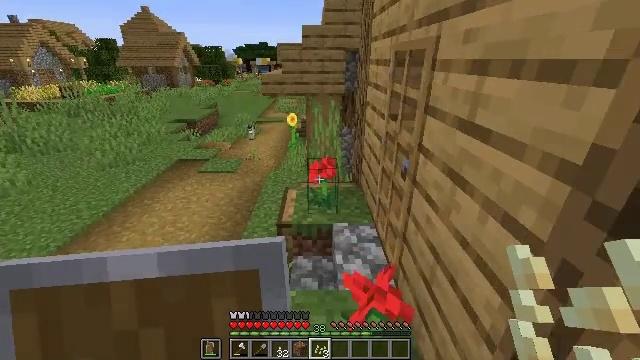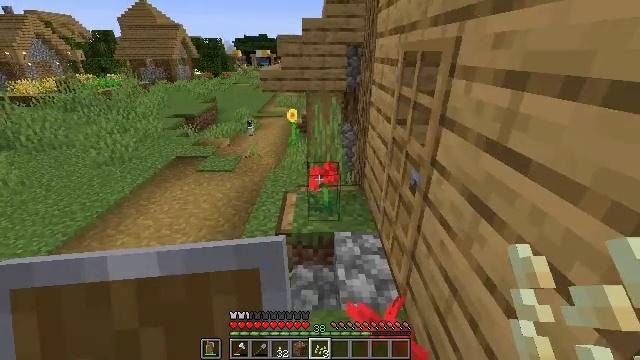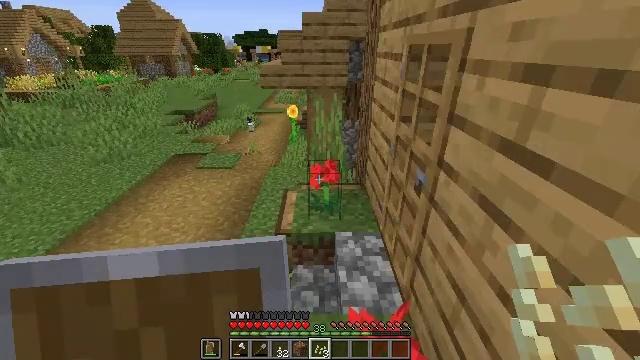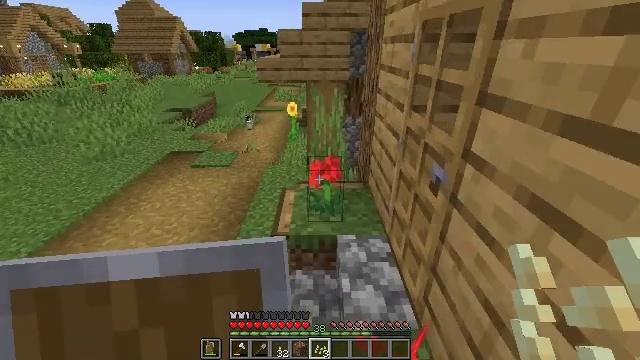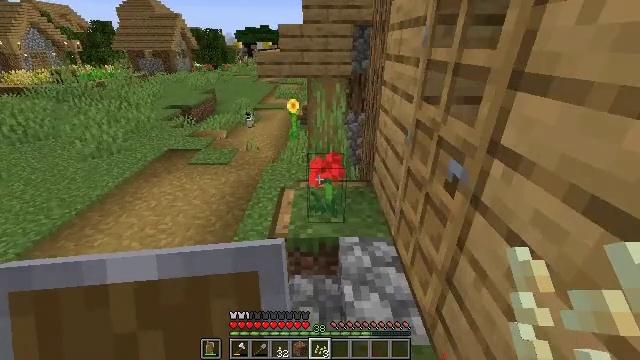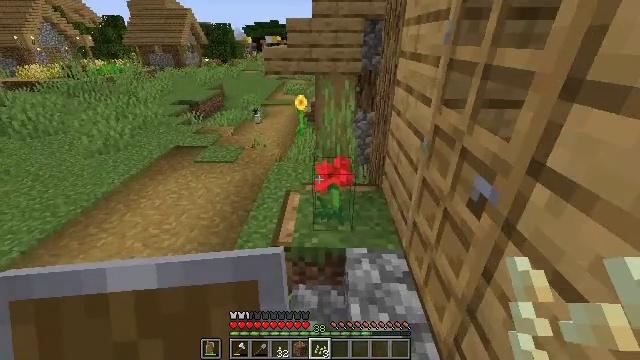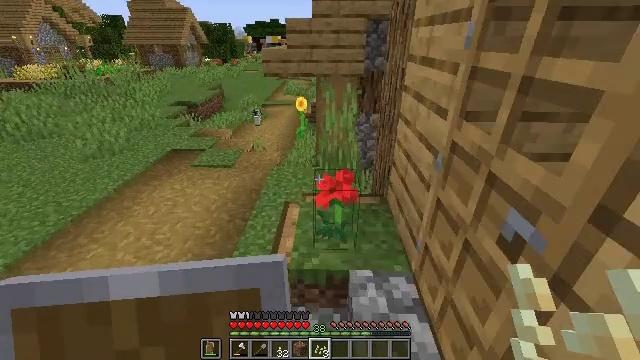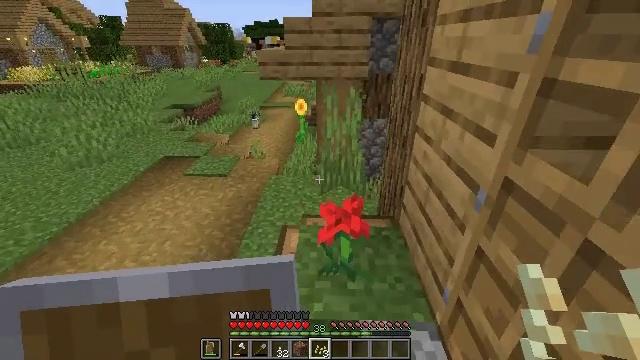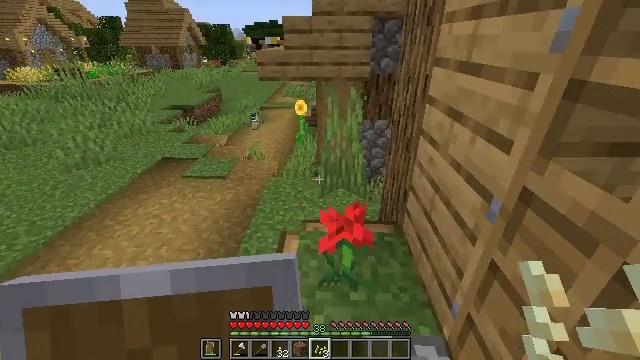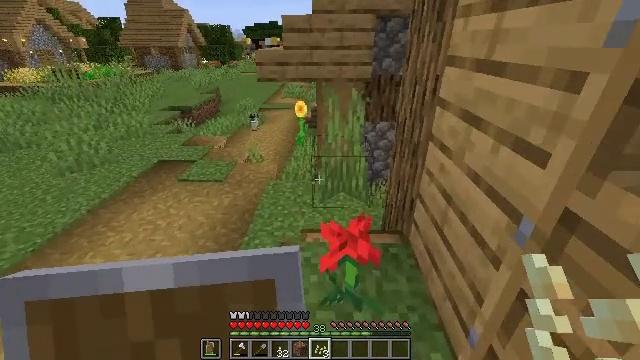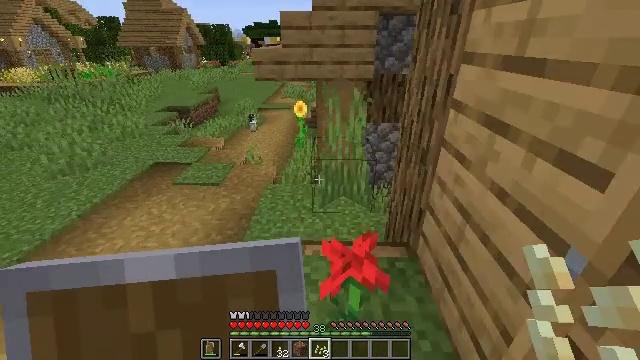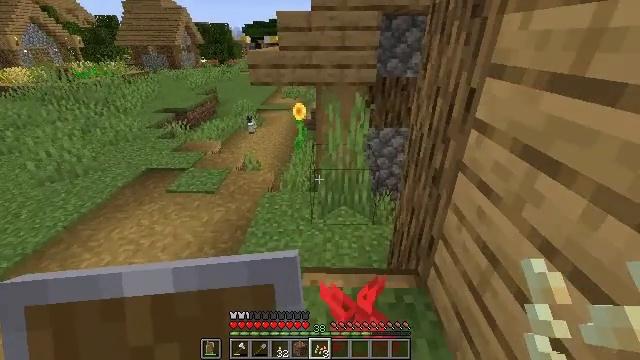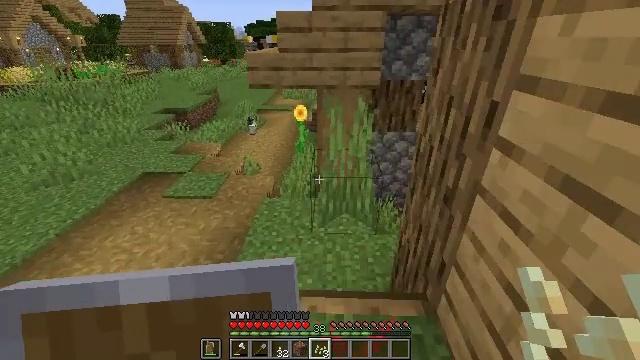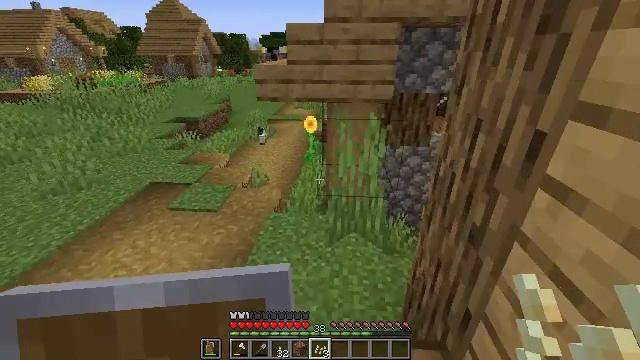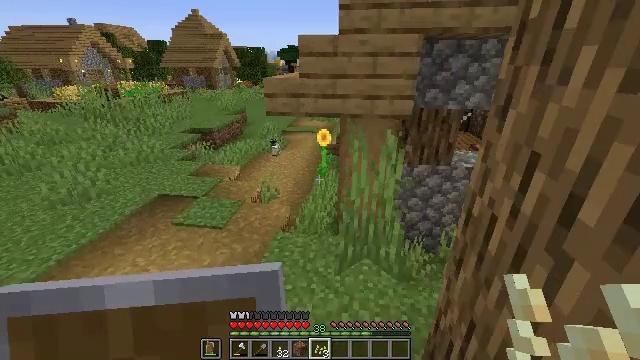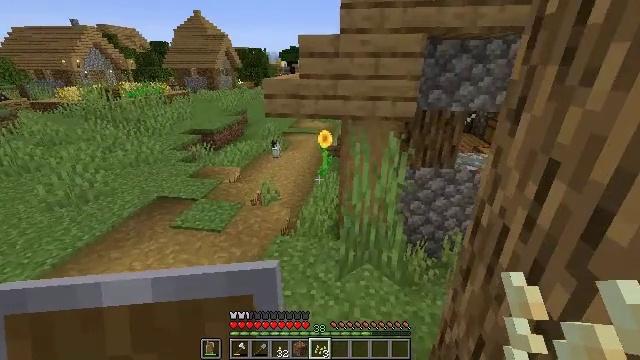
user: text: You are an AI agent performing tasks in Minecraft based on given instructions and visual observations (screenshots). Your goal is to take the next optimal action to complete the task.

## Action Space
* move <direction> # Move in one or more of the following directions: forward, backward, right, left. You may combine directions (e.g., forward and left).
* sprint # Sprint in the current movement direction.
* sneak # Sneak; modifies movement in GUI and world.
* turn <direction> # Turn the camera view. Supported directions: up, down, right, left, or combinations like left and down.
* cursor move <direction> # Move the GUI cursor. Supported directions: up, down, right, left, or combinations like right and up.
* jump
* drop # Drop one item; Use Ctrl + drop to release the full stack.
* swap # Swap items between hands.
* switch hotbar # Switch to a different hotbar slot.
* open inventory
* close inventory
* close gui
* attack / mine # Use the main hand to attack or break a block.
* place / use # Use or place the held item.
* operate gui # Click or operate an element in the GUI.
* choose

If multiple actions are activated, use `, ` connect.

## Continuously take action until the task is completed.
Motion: motion action
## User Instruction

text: Drop pumpkin seeds.
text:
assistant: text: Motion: move forward, turn down
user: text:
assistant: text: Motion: move forward
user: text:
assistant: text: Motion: move forward
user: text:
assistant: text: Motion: move forward
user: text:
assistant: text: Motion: move forward, turn left
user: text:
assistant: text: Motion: move forward
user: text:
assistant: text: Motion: move forward
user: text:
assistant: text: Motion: move forward
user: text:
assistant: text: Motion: move forward
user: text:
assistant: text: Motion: move forward
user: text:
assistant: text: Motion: move forward
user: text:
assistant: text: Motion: move forward
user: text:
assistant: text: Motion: move forward, turn left and up
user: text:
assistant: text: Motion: move forward, turn left and up
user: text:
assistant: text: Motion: move forward
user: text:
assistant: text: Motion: move forward
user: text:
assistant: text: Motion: move forward
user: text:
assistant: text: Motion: move forward, turn left
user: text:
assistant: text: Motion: move forward, turn left
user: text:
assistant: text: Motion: move forward
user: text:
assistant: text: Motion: move forward
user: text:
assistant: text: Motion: move forward
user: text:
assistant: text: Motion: move forward
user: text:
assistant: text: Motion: move forward
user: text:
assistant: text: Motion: move forward
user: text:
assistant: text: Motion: move forward
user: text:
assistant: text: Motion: move forward
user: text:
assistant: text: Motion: move forward
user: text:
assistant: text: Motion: move forward
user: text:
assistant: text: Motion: move forward